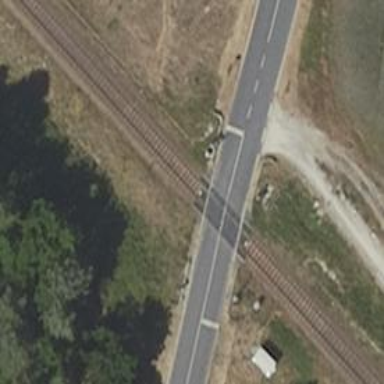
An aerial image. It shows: Level crossing with lights and saltire markings.